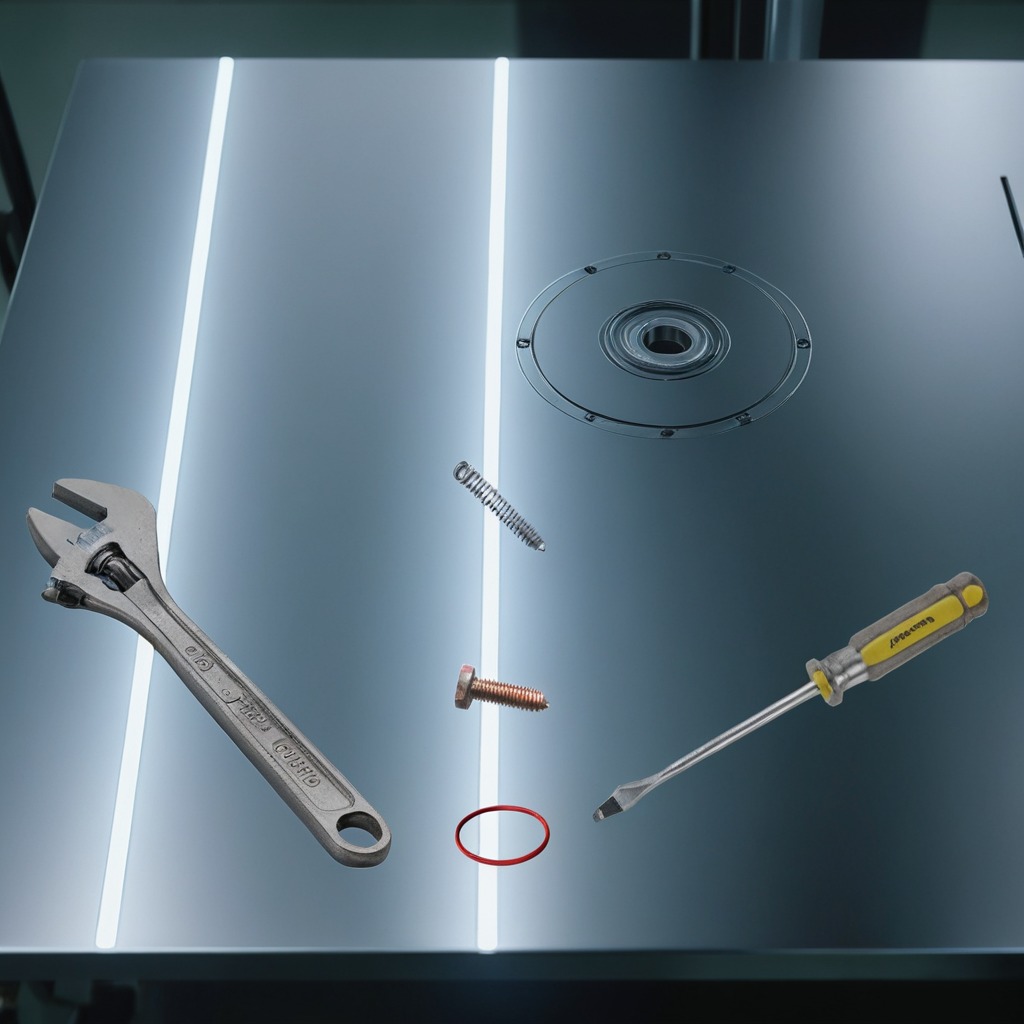
A rubber Oring, a metal machine screw, a coiled metal spring, a screwdriver, and a wrench are lying on the metal table.